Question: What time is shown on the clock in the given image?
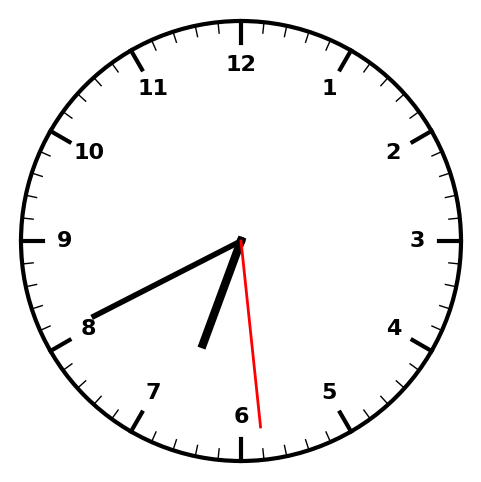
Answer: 06:40:29